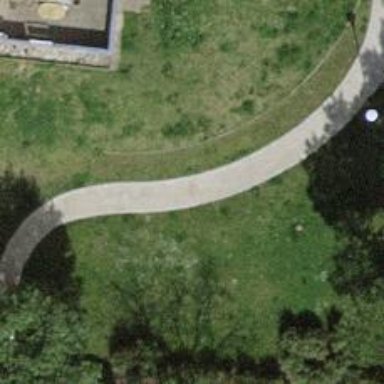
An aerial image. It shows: Footway with concrete surface.